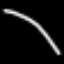
Label: line